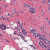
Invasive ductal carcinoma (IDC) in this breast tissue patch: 1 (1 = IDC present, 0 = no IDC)